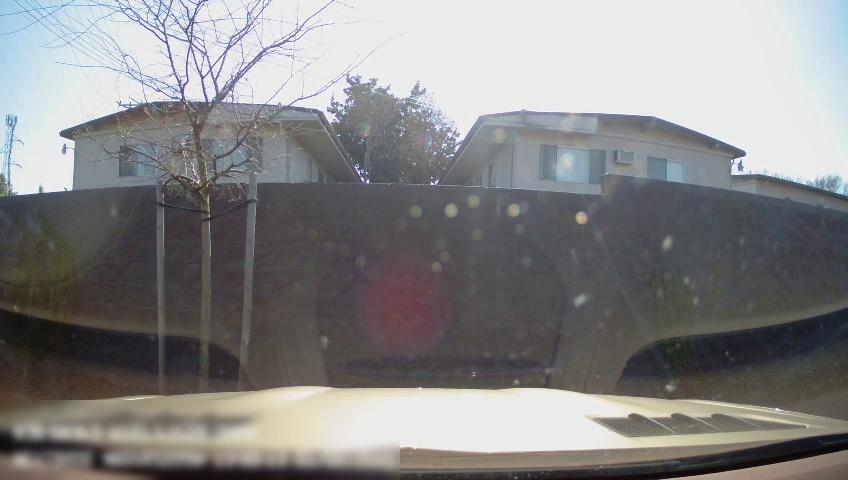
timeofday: Day
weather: Sunny